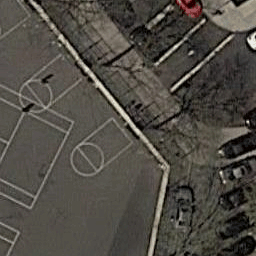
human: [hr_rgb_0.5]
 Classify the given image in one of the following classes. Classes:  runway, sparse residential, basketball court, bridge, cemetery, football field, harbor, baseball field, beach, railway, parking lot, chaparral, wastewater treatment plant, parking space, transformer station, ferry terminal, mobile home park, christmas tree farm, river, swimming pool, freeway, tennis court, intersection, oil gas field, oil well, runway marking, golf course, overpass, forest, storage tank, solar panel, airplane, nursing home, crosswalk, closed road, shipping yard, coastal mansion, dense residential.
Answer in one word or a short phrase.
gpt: basketball court